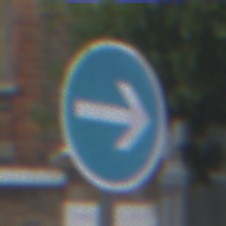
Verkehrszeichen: VorgeschriebeneFahrtrichtungHierRechts
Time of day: MorningAfternoon
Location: Outdoor (Urban)
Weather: Overcast
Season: NotSpecified
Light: Natural